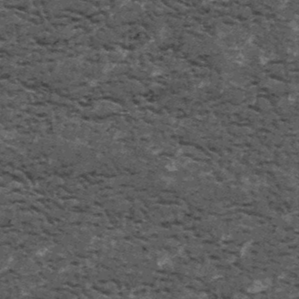
Label: frost